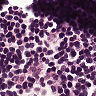
Metastatic tissue present: no